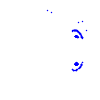
Particle: electron